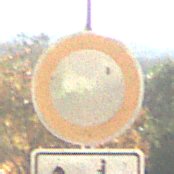
Verkehrszeichen: VerbotFahrzeugeAllerArt
Zusatzzeichen unten: MehrspurigeFahrzeugeFrei9
Umgebung: Outdoor, Nature
Tageszeit: SunriseSunset
Wetter: Clear
Licht: Natural
Jahreszeit: NotSpecified
Kontrast: HighContrast